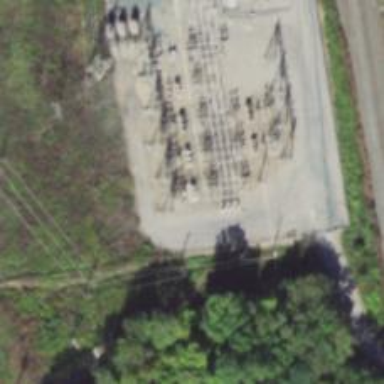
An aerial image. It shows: Switch used for power control.